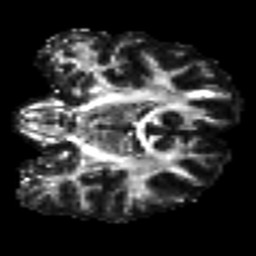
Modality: FA
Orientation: coronal
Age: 22
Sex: female
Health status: ill
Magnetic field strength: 3 T
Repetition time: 9 s
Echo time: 0.093 s